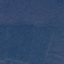
Land use / land cover class: Forest